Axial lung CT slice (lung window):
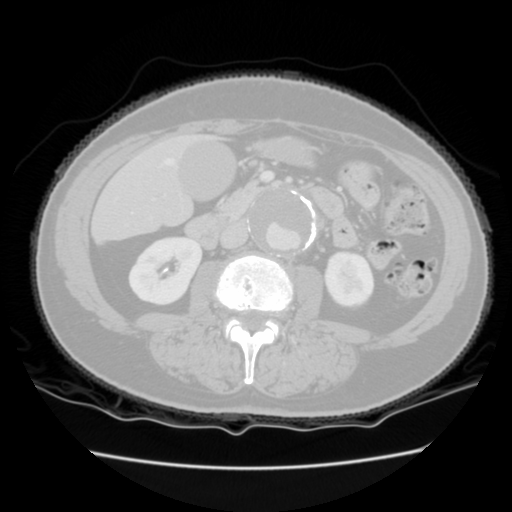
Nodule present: no